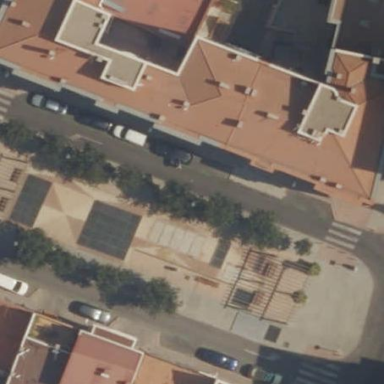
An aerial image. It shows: Pedestrian road made of paving stones.